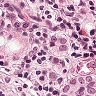
Metastatic tissue present: yes